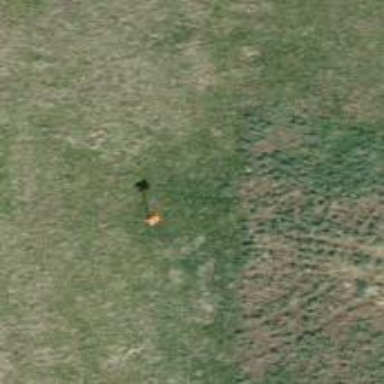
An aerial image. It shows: Aerial marker.